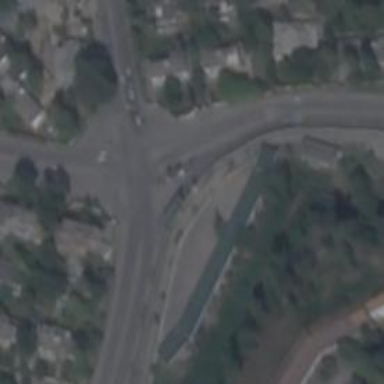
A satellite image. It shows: Crossing road.